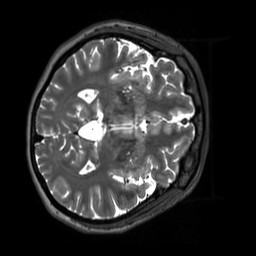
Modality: T2w
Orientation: axial
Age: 33
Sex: female
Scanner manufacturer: siemens
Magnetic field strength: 3 T
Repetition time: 3.2 s
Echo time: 0.412 s